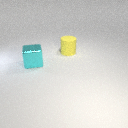
large cyan metal cube to the left of large yellow rubber cylinder